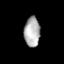
Tissue: prostate
Cell type: T cells
Senescence score: 0.8319
Nuclear area (px): 461
Mean DAPI intensity: 175.57